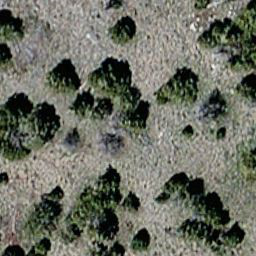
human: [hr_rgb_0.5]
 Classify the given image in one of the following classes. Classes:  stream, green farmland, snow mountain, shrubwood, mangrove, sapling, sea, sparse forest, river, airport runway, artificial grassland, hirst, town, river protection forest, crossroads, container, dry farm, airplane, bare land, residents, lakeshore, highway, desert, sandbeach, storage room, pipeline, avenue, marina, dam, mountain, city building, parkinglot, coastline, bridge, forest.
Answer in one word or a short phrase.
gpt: sparse forest